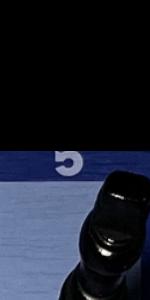
Label: Empty